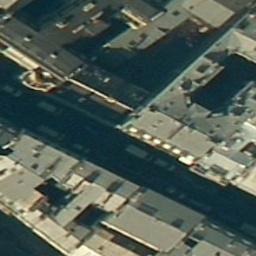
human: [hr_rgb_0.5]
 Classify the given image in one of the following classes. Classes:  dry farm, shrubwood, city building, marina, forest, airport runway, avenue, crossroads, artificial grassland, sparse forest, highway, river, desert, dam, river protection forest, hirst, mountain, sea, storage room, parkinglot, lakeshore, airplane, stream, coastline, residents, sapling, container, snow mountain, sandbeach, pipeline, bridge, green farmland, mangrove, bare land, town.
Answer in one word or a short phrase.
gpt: city building